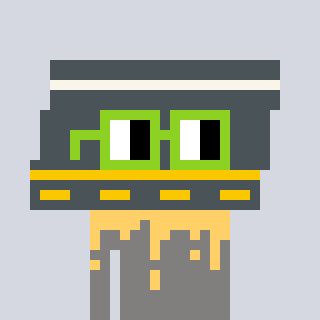
a pixel art character with square light green glasses, a road-shaped head and a bluegrey-colored body on a cool background